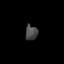
Tissue: prostate
Cell type: Epithelial cells
Senescence score: 0.2639
Nuclear area (px): 184
Mean DAPI intensity: 71.109